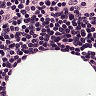
Metastatic tissue present: no